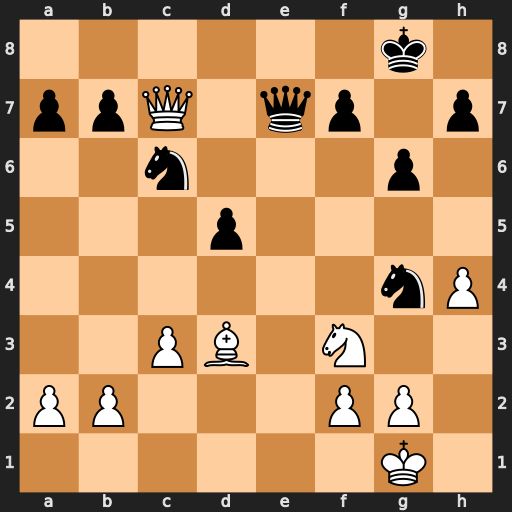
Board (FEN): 6k1/ppQ1qp1p/2n3p1/3p4/6nP/2PB1N2/PP3PP1/6K1
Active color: w
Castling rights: -
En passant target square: -
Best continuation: Qc8+ Kg7 Qxg4